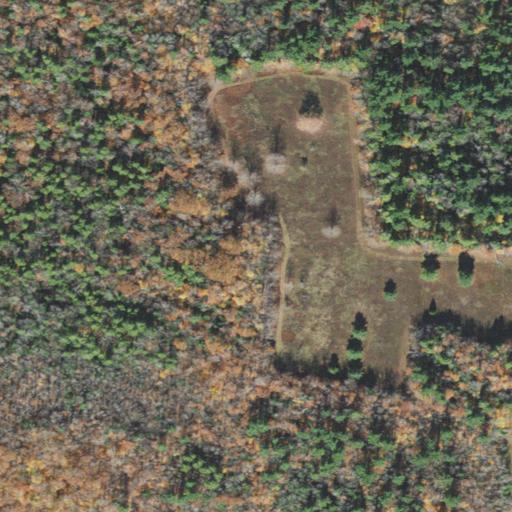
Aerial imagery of mountain in Massachusetts named Beech Hill containing mixed forest, deciduous forest, pasture, evergreen forest, and shrub